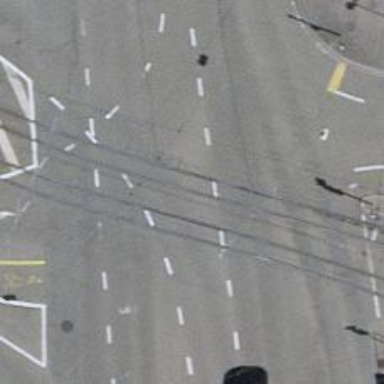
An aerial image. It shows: Secondary road with asphalt surface and sidewalk on the left.